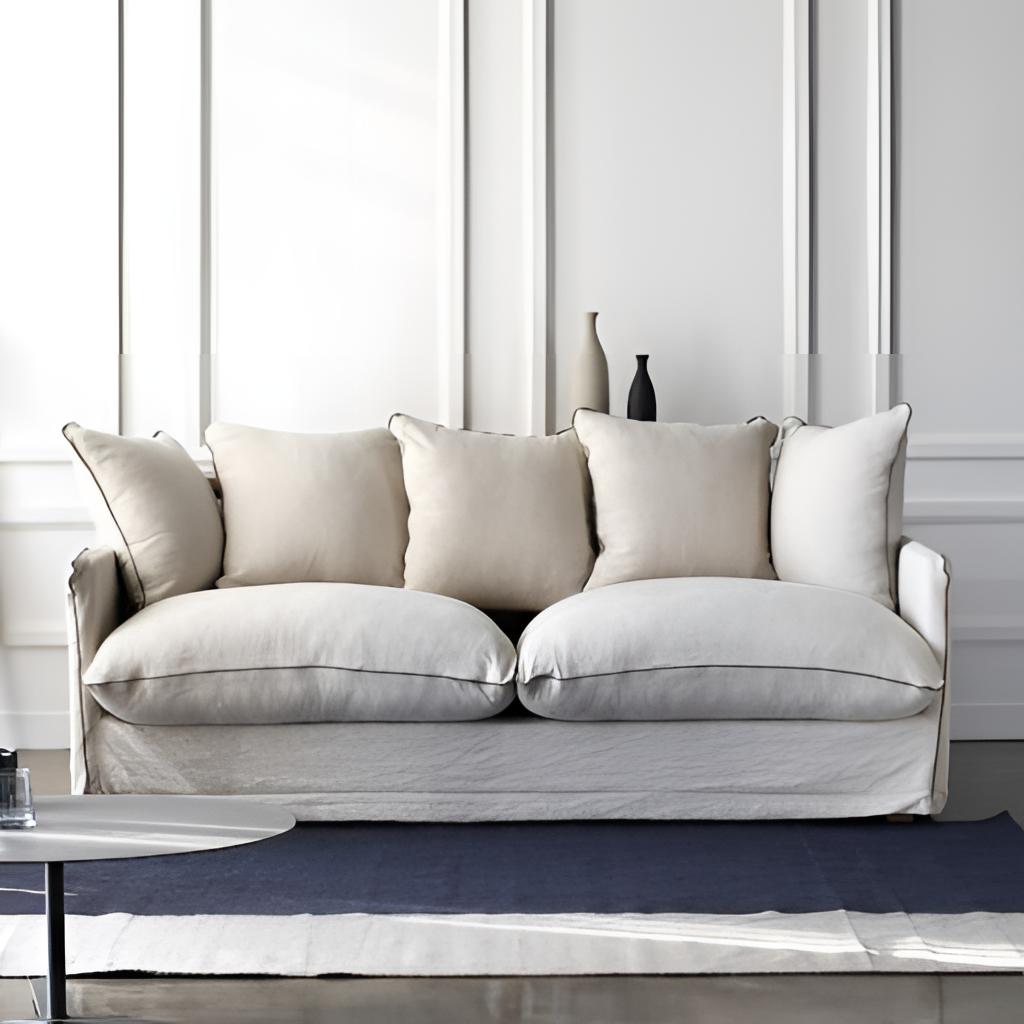
living room, fabric sofa, panel wallpaper, with vertical striped pattern, minimalist, gray concrete flooring, with polished pattern